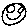
Label: smiley face